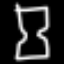
Label: hourglass